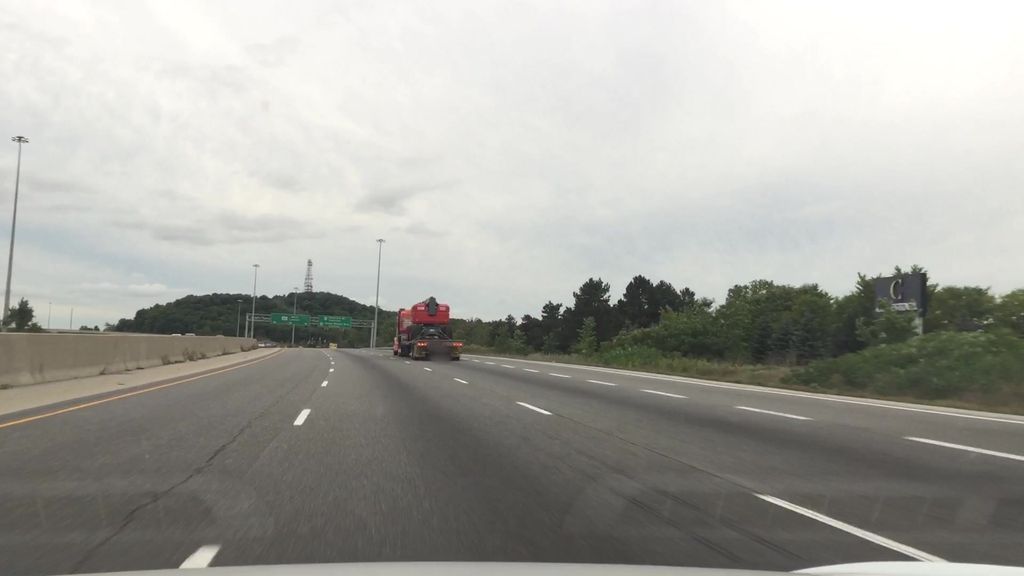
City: kitchener-waterloo